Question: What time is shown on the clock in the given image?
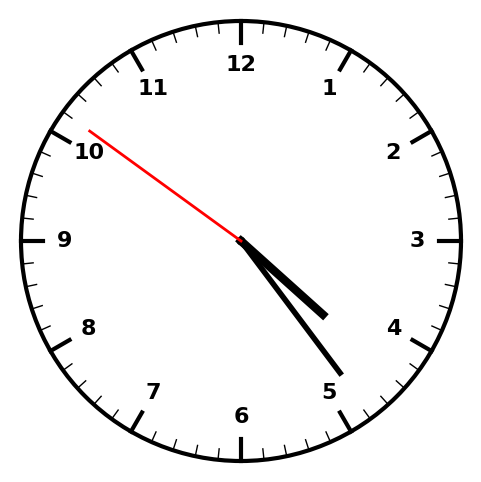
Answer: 04:23:51